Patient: sex M, age 47
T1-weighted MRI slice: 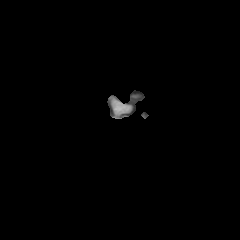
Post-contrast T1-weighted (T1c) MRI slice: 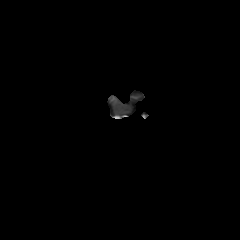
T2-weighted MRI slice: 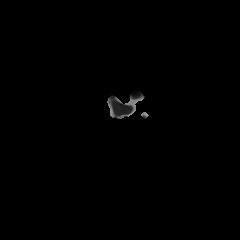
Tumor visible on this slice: no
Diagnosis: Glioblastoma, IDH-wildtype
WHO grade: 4